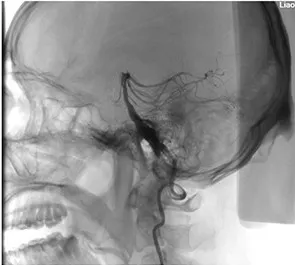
DSA-lateral.
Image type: radiology (ct)